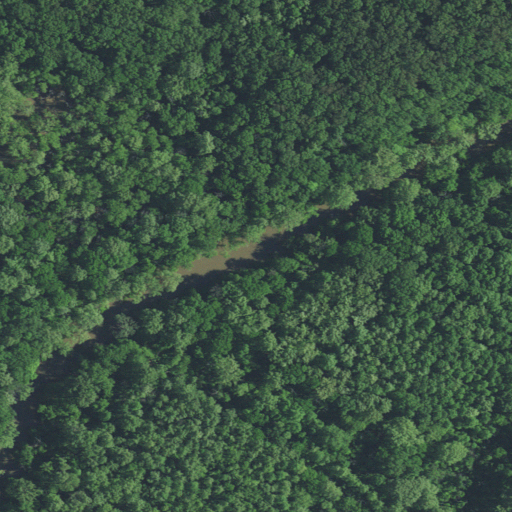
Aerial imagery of valley in Indiana named Dark Hollow containing deciduous forest and woody wetlands